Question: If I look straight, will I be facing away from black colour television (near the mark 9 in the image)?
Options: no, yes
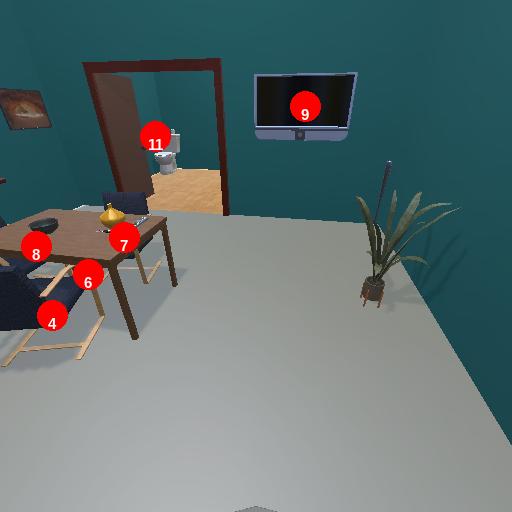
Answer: no